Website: home-depot
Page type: billing-address
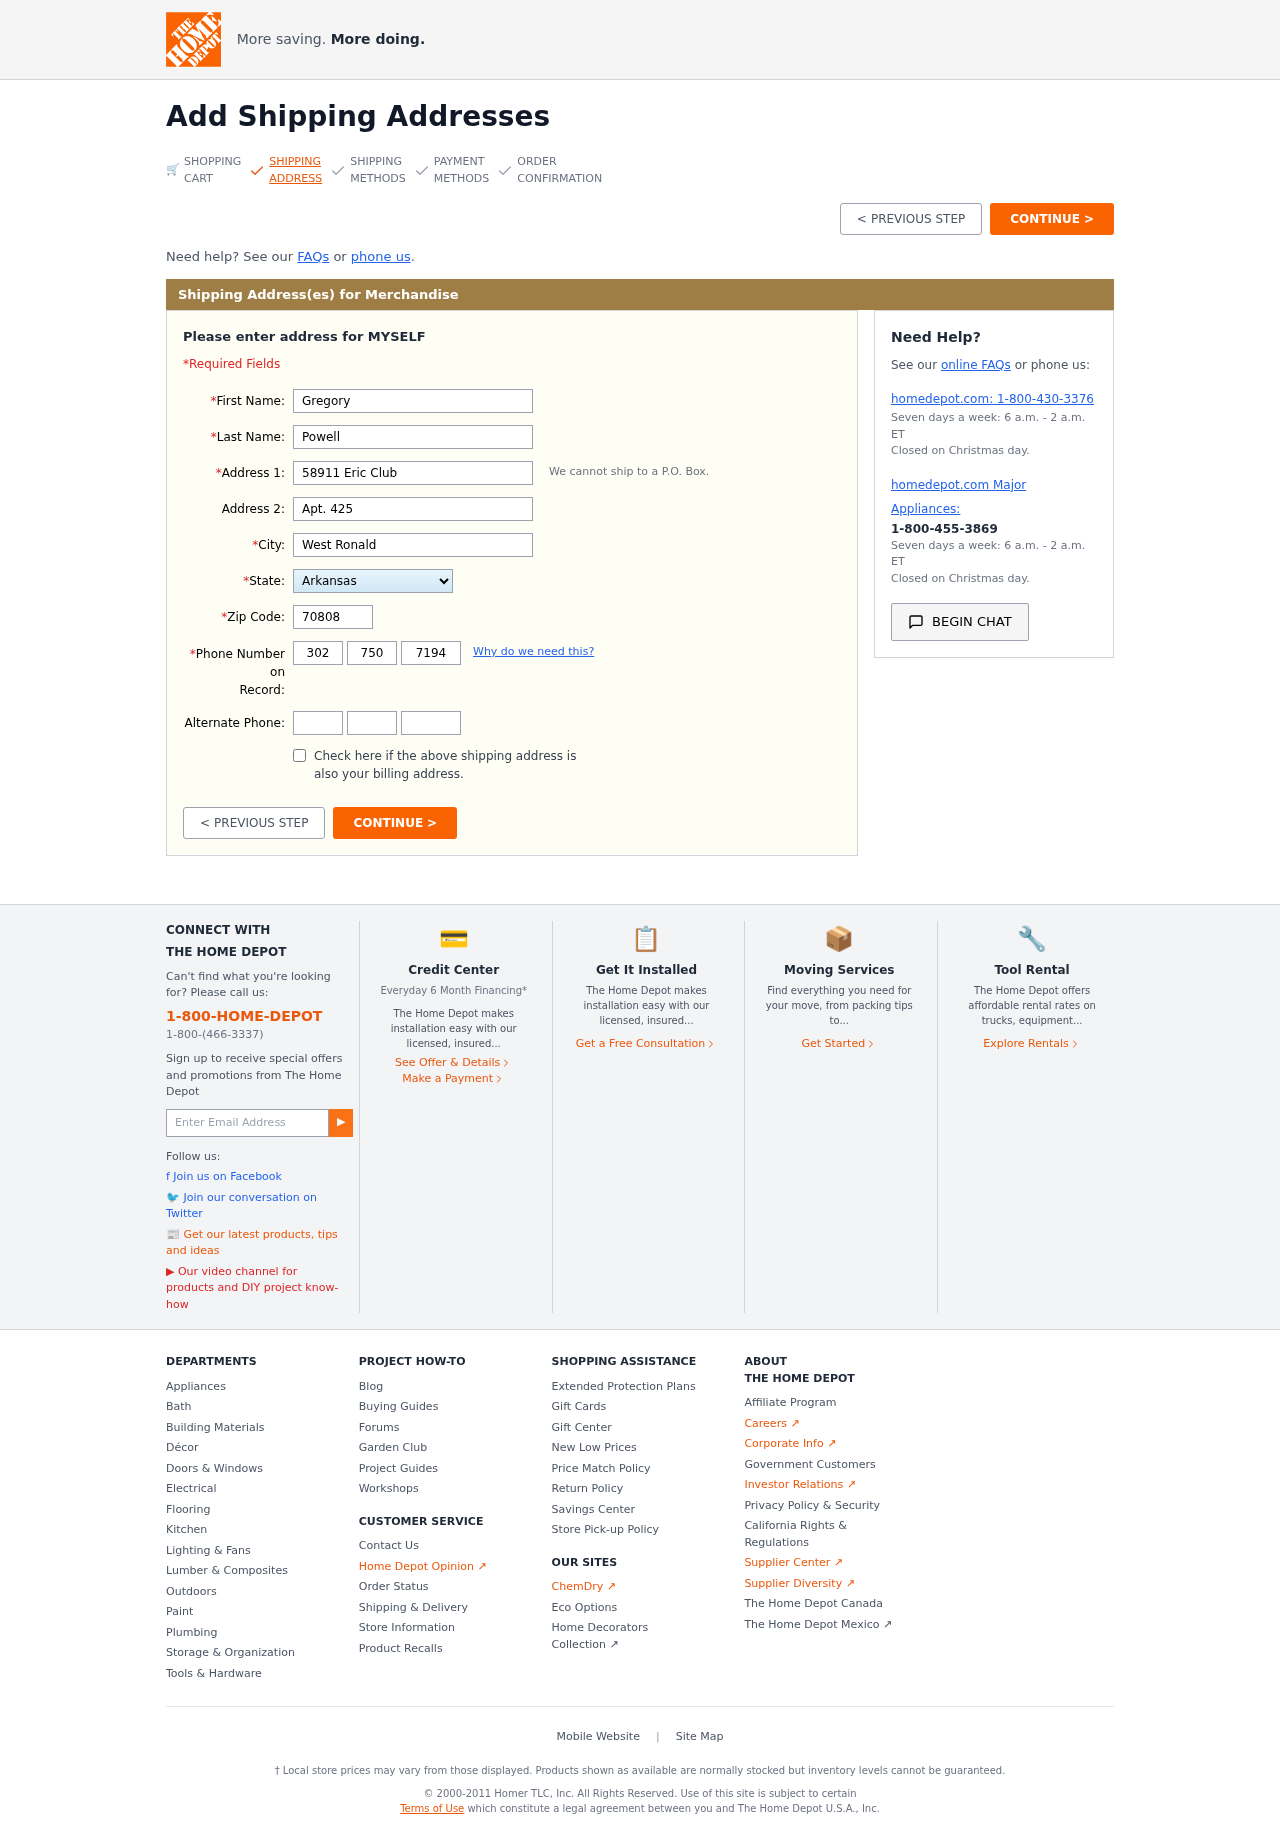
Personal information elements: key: PII_STATE
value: Arkansas
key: PII_FIRSTNAME
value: Gregory
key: PII_LASTNAME
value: Powell
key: PII_STREET
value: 58911 Eric Club
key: PII_STREET2
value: Apt. 425
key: PII_CITY
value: West Ronald
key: PII_POSTCODE
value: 70808
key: PII_PHONE_AREA
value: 302
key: PII_PHONE_PREFIX
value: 750
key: PII_PHONE_LINE
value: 7194